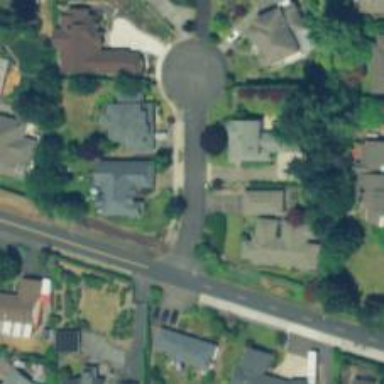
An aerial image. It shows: Residential road with sidewalk on the left side.